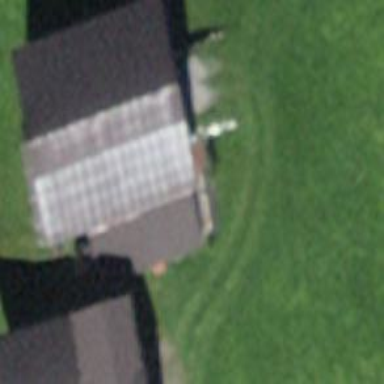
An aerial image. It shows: Barn.